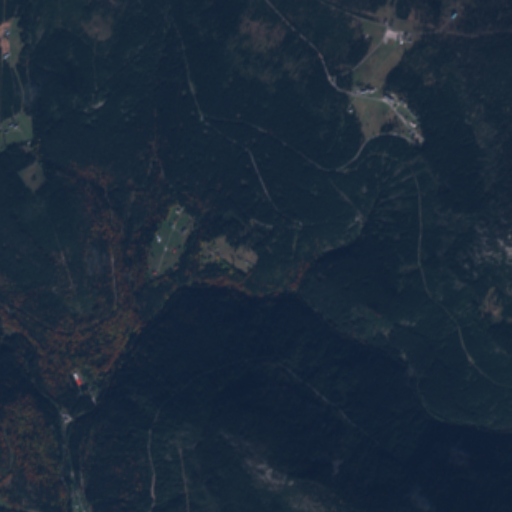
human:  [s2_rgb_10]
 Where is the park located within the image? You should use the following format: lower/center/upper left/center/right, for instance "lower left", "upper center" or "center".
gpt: The park is located in the upper right of the image.
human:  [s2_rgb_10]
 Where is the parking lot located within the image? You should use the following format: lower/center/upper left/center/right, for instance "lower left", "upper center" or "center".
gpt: The parking lot is located in the upper right of the image.
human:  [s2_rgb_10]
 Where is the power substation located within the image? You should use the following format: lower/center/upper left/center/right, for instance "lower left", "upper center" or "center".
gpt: The power substation is located in the upper right of the image.
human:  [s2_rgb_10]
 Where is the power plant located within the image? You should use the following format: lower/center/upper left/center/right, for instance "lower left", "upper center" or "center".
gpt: There is no power plant in the image.